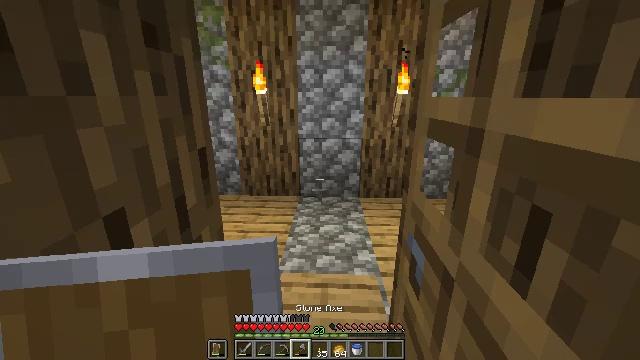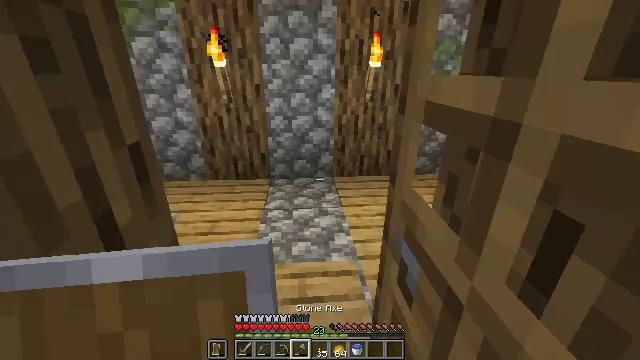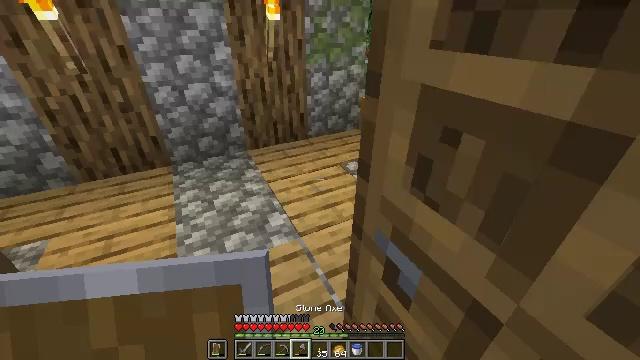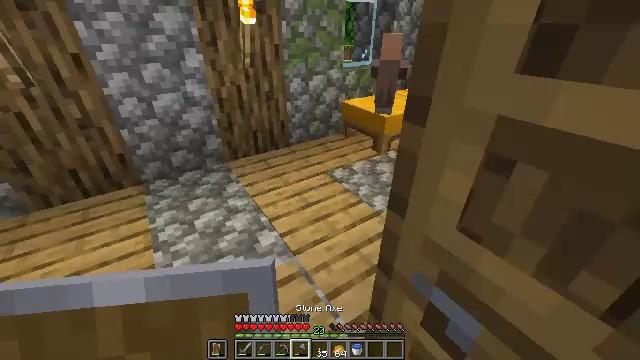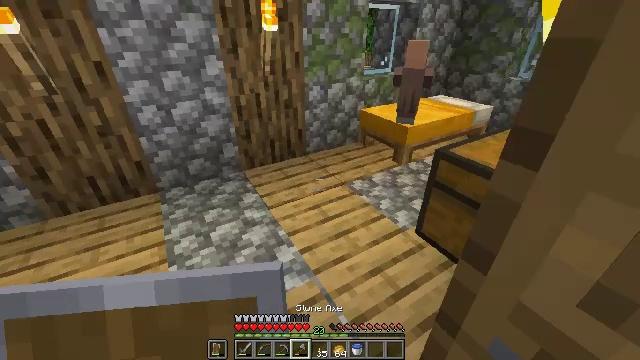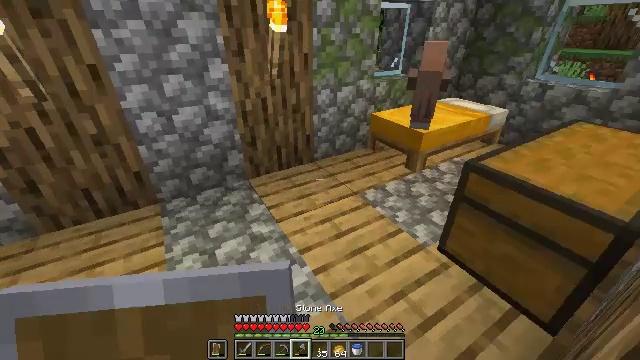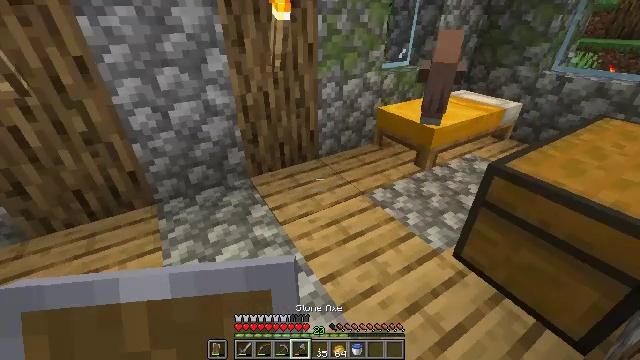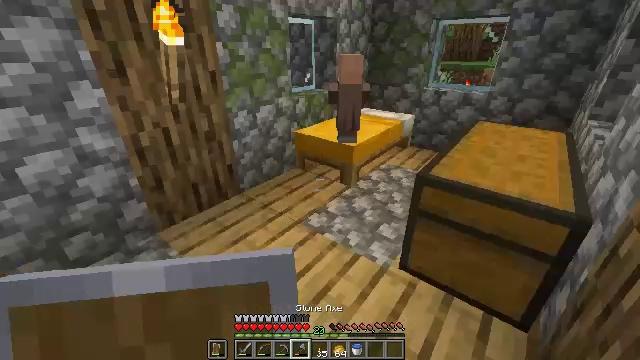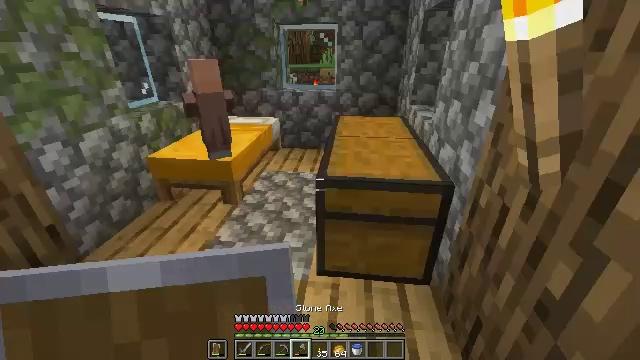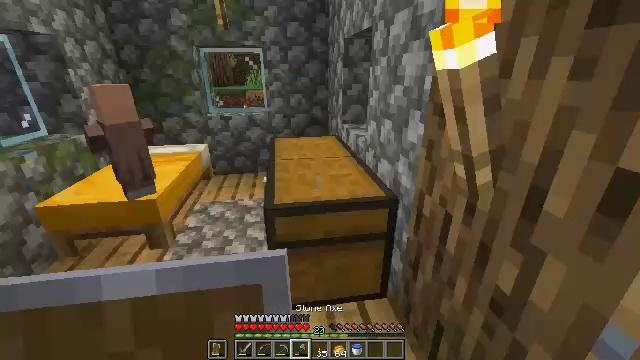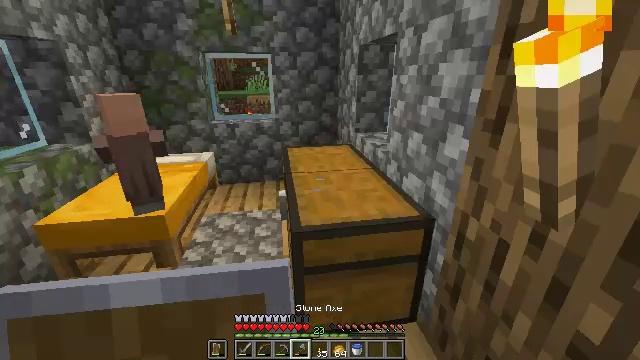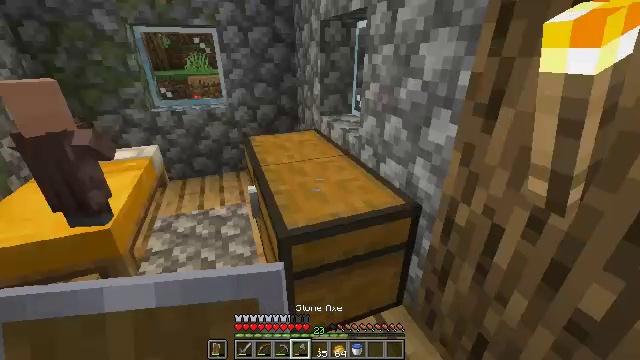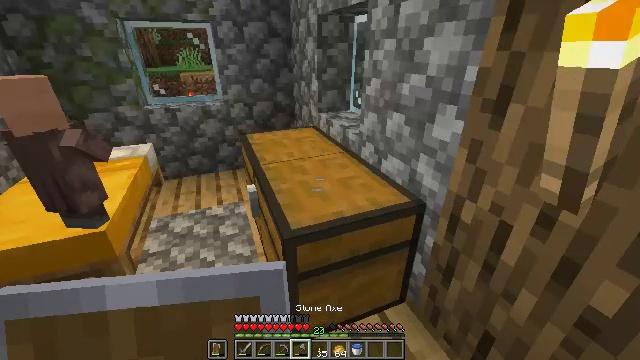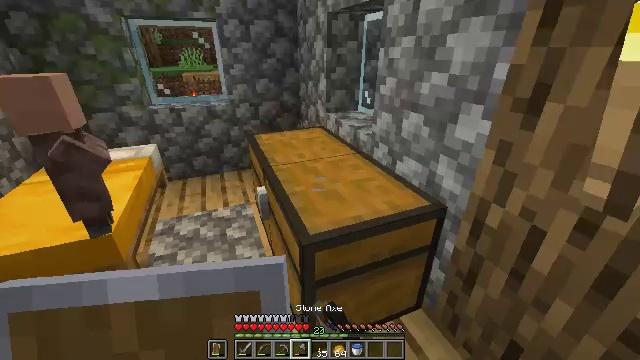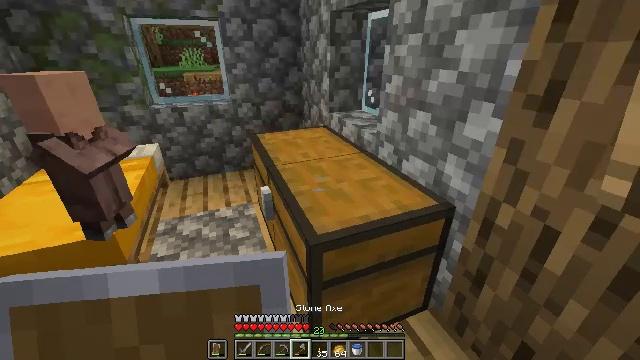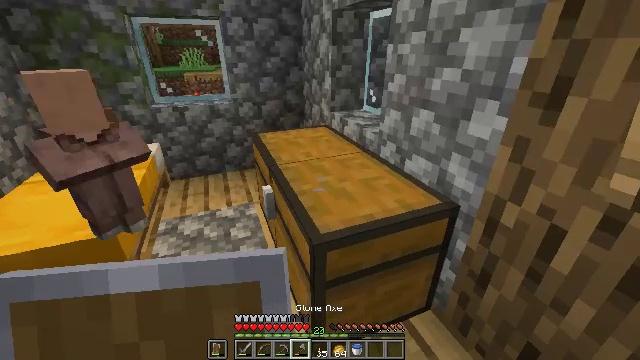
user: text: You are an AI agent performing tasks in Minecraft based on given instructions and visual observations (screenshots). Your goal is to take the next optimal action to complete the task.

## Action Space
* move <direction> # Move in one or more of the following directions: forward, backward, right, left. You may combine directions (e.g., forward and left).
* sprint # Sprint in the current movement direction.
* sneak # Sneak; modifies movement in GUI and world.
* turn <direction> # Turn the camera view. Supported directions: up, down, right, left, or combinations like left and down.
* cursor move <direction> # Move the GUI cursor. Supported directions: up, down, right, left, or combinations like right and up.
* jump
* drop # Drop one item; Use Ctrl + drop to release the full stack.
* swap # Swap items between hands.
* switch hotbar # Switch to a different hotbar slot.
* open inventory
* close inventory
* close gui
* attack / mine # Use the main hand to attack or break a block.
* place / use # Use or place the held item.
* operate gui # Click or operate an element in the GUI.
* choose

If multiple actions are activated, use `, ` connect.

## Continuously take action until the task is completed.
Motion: motion action
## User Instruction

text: Open the crafting table to craft a magenta bed.
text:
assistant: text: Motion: move forward and move left, turn right and down
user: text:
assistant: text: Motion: move forward and move left, turn right and down
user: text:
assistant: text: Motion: move forward and move left, turn right
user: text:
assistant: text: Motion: move forward and move left, turn left and up
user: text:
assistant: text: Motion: move forward
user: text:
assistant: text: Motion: move forward, turn down
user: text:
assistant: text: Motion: move forward and move left, turn right and up
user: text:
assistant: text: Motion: move forward and move left, turn right
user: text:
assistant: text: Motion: move forward and move left, turn right and up
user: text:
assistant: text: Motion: move forward and move left
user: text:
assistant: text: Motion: move forward and move left, turn right and down
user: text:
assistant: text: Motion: turn right, use / place
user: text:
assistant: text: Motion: use / place
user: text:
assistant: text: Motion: no_op
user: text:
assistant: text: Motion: no_op
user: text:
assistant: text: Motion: no_op
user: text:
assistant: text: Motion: no_op
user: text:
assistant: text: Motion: no_op
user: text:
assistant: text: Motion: no_op
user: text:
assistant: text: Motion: no_op
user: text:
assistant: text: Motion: turn left and up
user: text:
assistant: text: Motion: sneak, turn right and up
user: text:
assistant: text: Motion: sneak
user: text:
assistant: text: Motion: sneak, turn left
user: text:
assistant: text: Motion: sneak
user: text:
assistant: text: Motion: sneak, attack / mine
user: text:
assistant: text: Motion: sneak, attack / mine
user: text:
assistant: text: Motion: sneak
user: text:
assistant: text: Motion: sneak, attack / mine
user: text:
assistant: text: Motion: sneak, turn right, attack / mine